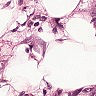
Metastatic tissue present: yes